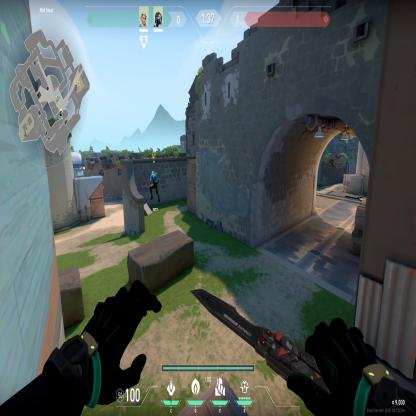
Label: teammate